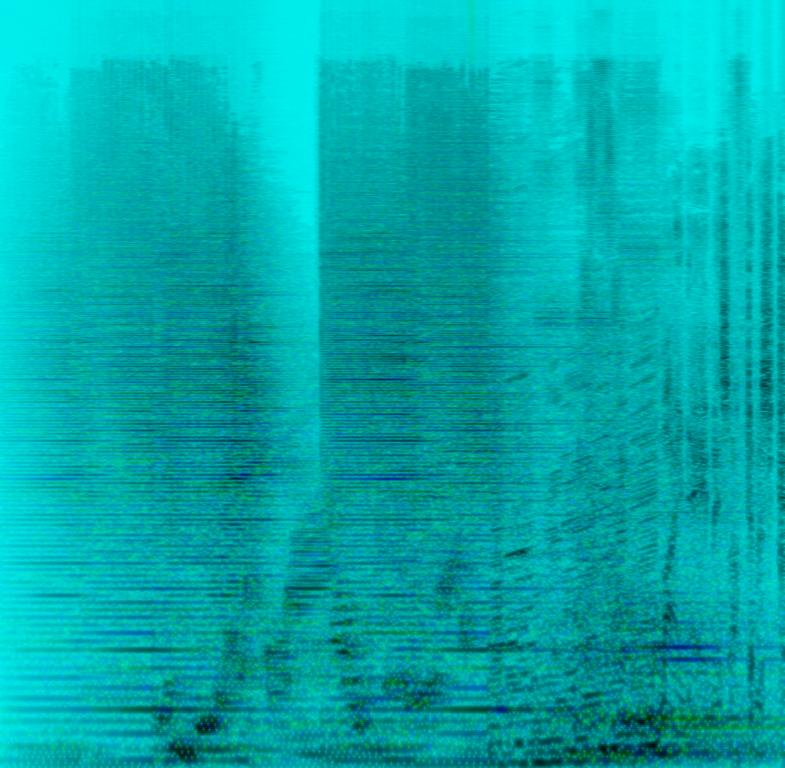
In the foreground you can hear a saw wave pad playing along with a sub bass. This sound got some reverb and delay on it. The drums sound electronic and repeat a rhythm that leaves a lot of space for the bass sounds. This song may be played at a dance battle or an underground club.